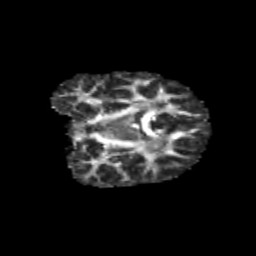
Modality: FA
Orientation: coronal
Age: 11
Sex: female
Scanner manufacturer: siemens
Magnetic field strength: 3 T
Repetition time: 3.8 s
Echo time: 0.07 s